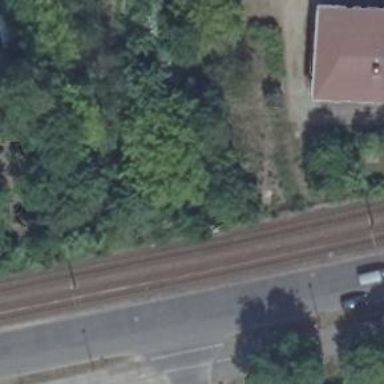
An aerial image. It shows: Tram railway with contact lines for electrification.